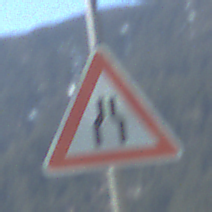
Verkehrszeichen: VerengteFahrbahn
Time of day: MorningAfternoon
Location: Outdoor (Nature)
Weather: PartlyCloudy
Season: NotSpecified
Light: Natural